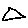
Label: triangle